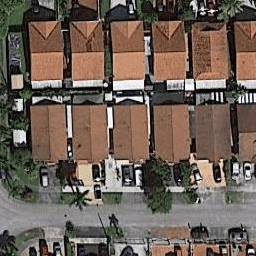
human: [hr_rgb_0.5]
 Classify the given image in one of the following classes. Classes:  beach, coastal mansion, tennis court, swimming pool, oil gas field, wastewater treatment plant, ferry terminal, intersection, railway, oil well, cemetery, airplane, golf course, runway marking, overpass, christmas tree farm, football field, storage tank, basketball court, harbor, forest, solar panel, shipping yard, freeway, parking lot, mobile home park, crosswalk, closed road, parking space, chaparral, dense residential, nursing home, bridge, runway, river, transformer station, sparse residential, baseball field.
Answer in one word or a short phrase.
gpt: dense residential